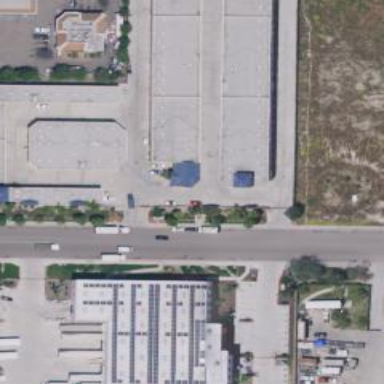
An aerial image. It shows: Storage rental shop.